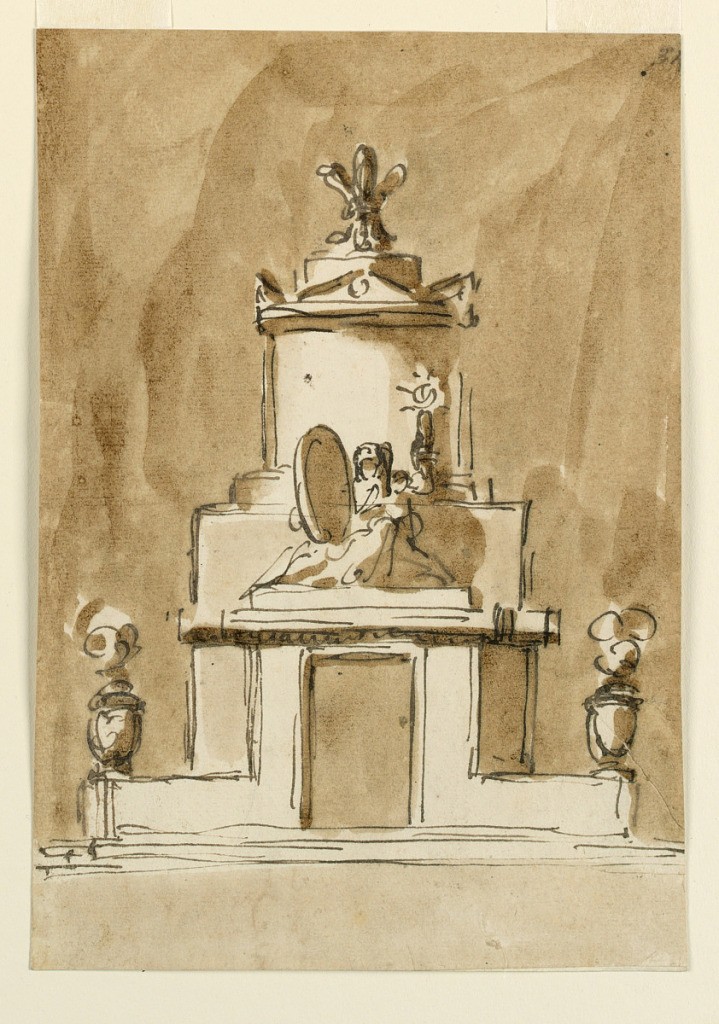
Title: Design for a Monument of King Louix XVI of France
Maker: Giuseppe Barberi, Italian, 1746–1809
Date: ca. 1795
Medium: Pen and brown ink, brush and brown wash on lined off-white laid paper
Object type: Drawing
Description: The elevation of a sepulchral tower. Below are some steps. The door case is projecting and it is laterally elongated by parapets with urns with flames at their ends. Above the entablature sits upon a base. Faith or Religion, supporting with her right hand a medallion standing in her lap, raising with her right hand a monstrance. Beside her is the continuation of the wall shaped like a pedestal. Above it stands a kind of sepulchral urn, with on top a fleur-de-lis upon a base. Usual background.